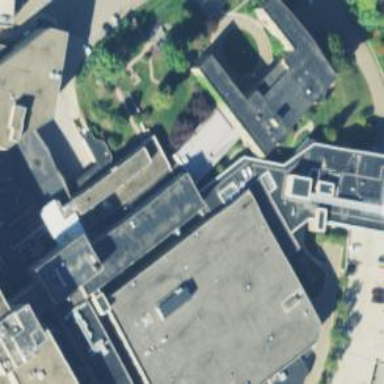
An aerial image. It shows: Hospital building.